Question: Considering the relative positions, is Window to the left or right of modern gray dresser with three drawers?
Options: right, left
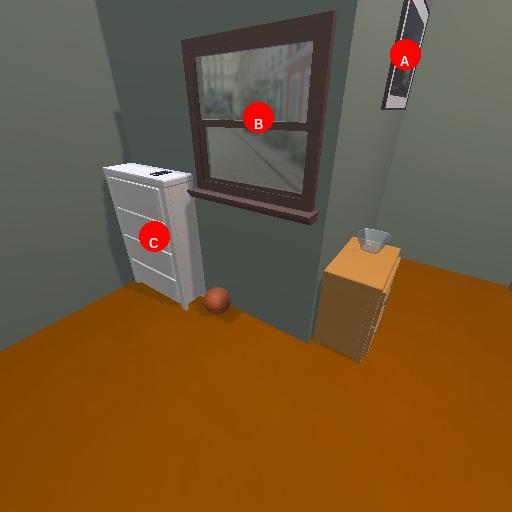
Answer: right